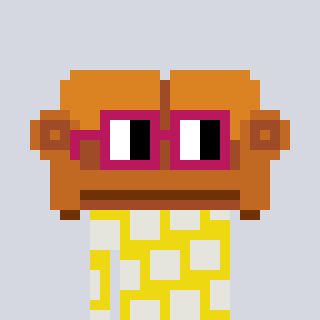
a pixel art character with square dark red glasses, a couch-shaped head and a yellow-colored body on a cool background